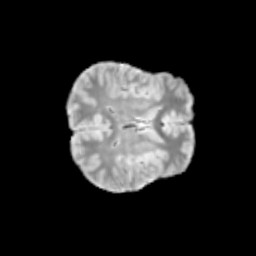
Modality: T2w
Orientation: axial
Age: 10
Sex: female
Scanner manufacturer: siemens
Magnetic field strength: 3 T
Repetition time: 3.8 s
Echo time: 0.07 s